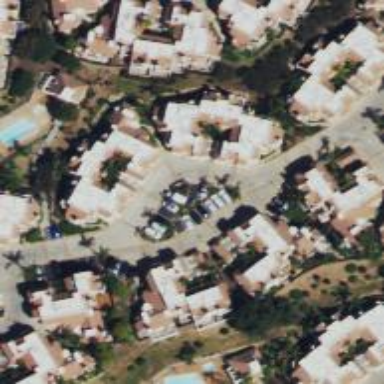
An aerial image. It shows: Living street.